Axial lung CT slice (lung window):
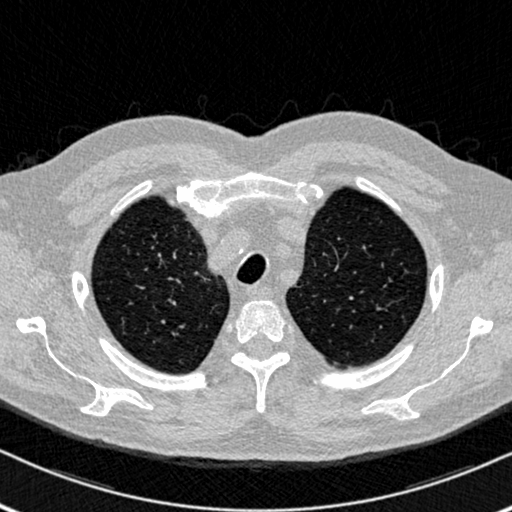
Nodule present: no